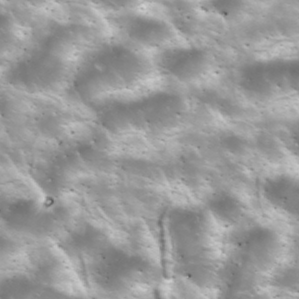
Label: non_frost